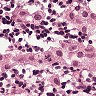
Metastatic tissue present: yes